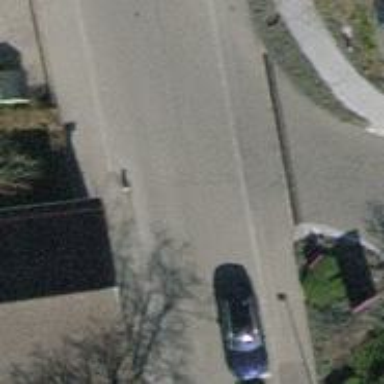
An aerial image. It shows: Residential road with asphalt surface and separate sidewalk.